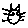
Label: cat